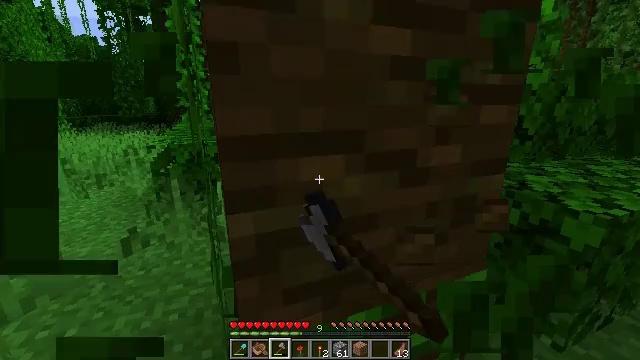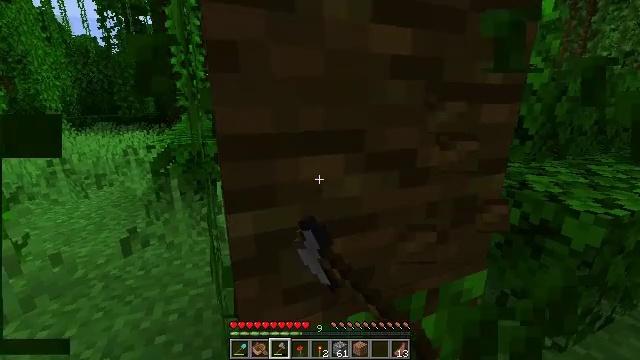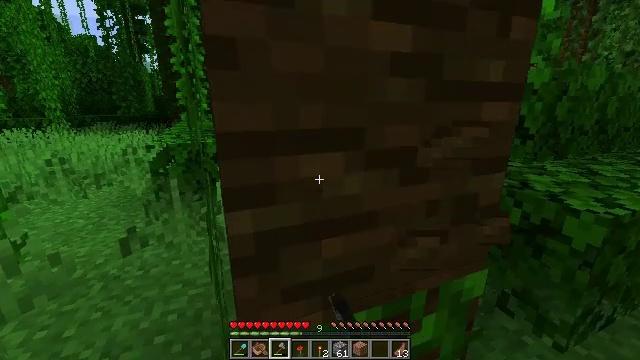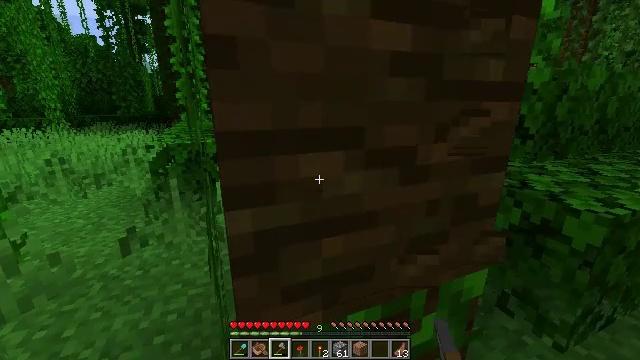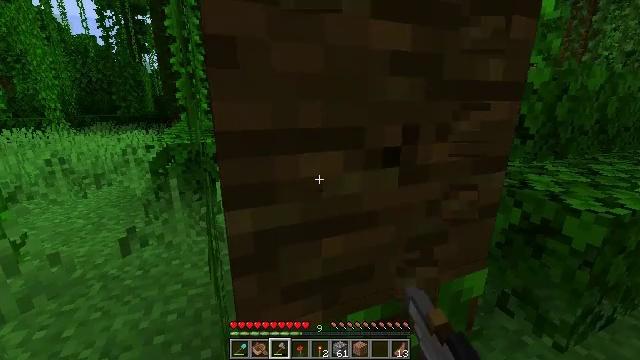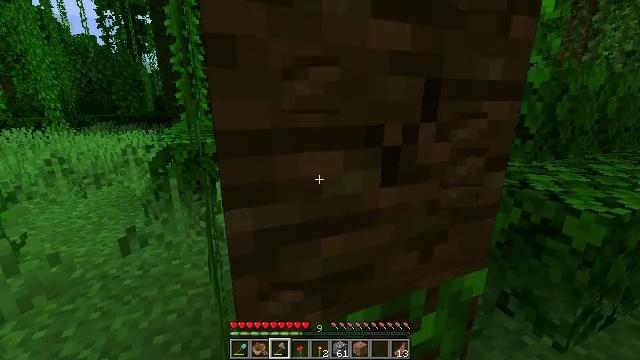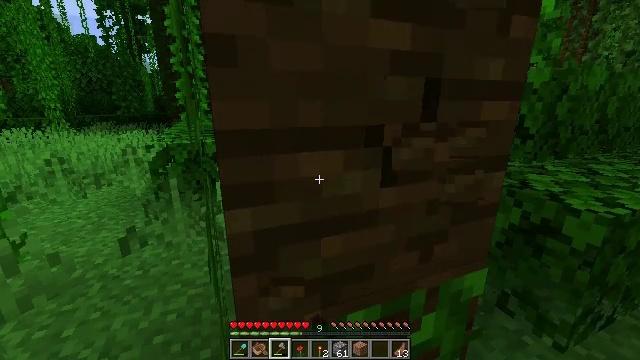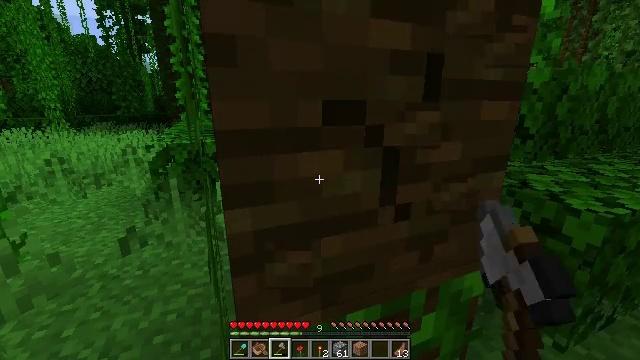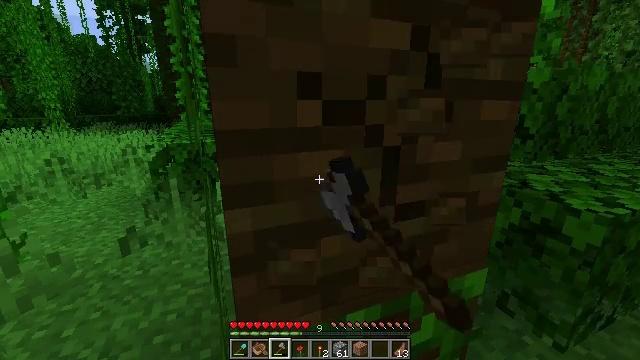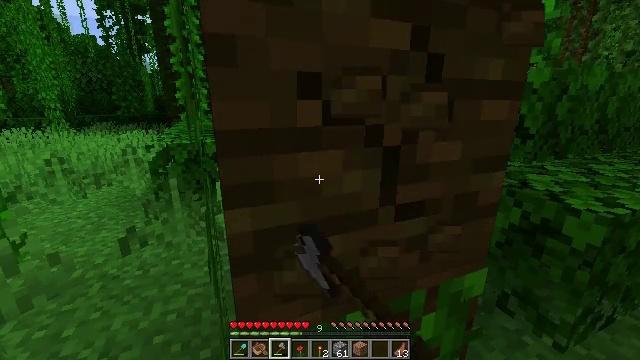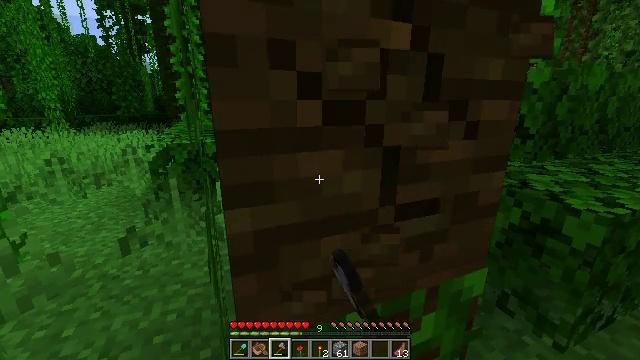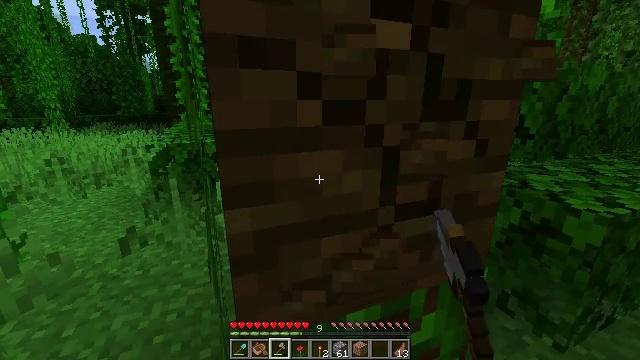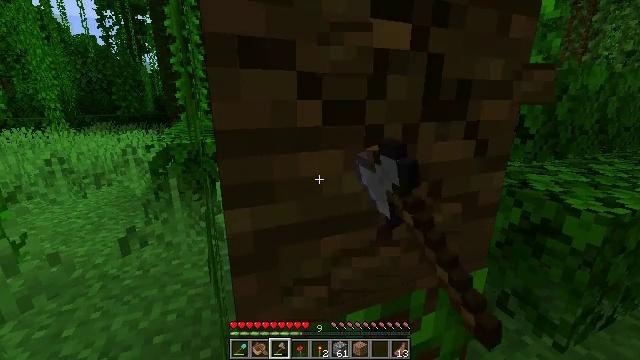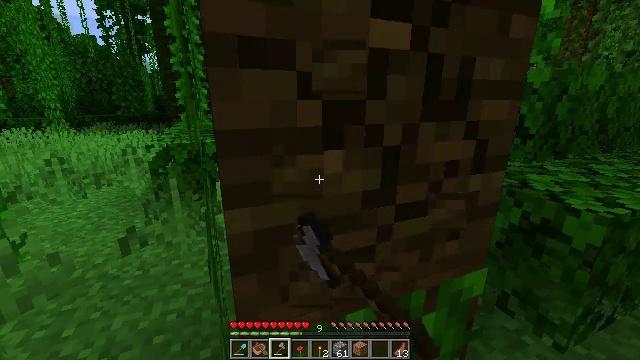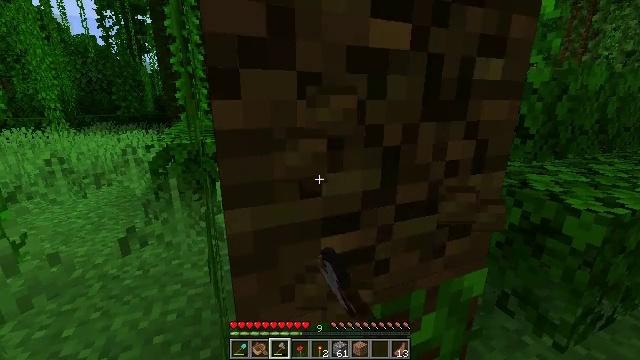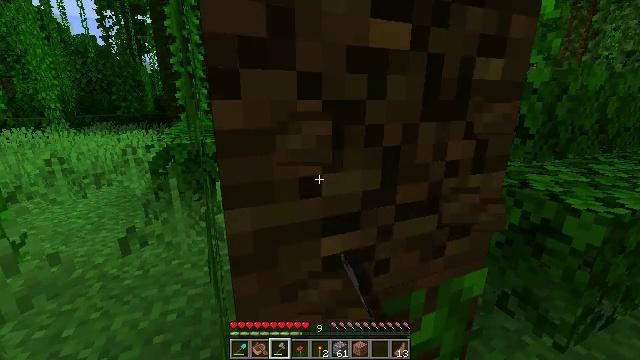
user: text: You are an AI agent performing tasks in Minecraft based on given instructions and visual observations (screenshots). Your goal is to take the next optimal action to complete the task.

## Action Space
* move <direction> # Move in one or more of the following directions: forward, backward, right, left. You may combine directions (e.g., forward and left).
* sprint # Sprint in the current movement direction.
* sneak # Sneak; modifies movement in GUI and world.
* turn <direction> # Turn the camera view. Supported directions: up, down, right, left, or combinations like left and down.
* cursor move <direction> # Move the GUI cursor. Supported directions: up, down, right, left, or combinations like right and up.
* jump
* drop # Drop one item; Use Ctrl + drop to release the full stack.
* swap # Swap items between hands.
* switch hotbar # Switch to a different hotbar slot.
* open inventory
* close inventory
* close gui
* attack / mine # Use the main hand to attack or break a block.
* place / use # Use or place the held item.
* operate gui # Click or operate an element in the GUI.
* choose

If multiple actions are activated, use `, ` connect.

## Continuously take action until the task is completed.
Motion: motion action
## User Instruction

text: Collect the jungle log for building.
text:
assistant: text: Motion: attack / mine
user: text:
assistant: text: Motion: attack / mine
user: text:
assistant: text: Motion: attack / mine
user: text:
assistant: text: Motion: attack / mine
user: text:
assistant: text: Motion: attack / mine
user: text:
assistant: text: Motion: attack / mine
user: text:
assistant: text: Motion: attack / mine
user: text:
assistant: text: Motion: attack / mine
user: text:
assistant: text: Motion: attack / mine
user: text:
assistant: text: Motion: attack / mine
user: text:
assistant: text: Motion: attack / mine
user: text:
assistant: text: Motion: attack / mine
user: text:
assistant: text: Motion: attack / mine
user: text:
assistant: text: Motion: attack / mine
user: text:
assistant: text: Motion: attack / mine
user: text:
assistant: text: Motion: attack / mine
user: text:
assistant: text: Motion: attack / mine
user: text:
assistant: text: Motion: attack / mine
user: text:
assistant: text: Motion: attack / mine
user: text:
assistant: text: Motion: attack / mine
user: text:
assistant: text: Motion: attack / mine
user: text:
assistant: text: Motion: attack / mine